Question: I am working on Jquery Modal where it is easily opening on href click
and shows the pop up window.
My is
'''
<!DOCTYPE html>
<head>
<meta charset="utf-8" />
<title>Reveal Demo</title>
<link rel="stylesheet" href="reveal.css">
<script type="text/javascript" src="http://code.jquery.com/jquery-1.6.min.js"></script>
<script type="text/javascript" src="jquery.reveal.js"></script>
<style type="text/css">
body { font-family: "HelveticaNeue","Helvetica-Neue", "Helvetica", "Arial", sans-serif; }
.big-link { display:block; margin-top: 100px; text-align: center; font-size: 70px; color: #06f; }
</style>
<script type="text/javascript">
$(document).ready(function() {
$('a[data-reveal-id]').live( 'click',function(e) {
e.preventDefault();
var modalLocation = $(this).attr('data-reveal-id');
$('#'+modalLocation).reveal($(this).data());
});
});
</script>
</head>
<body>
<a href="#" data-reveal-id="myModal">
Fade and Pop
</a>
<div id="myModal" class="reveal-modal">
<h1>Reveal Modal Goodness</h1>
<p>This is a default modal in all its glory, but any of the styles here can easily be changed in the CSS.</p>
<a class="close-reveal-modal">&#215;</a>
</div>
</body>
</html>
'''
> My is

As you see this pop window is opening on click of "Fade and Pop" link.
but i want to open this pop window on page load. I tried very much but
i dont get result. Where i am going wrong.
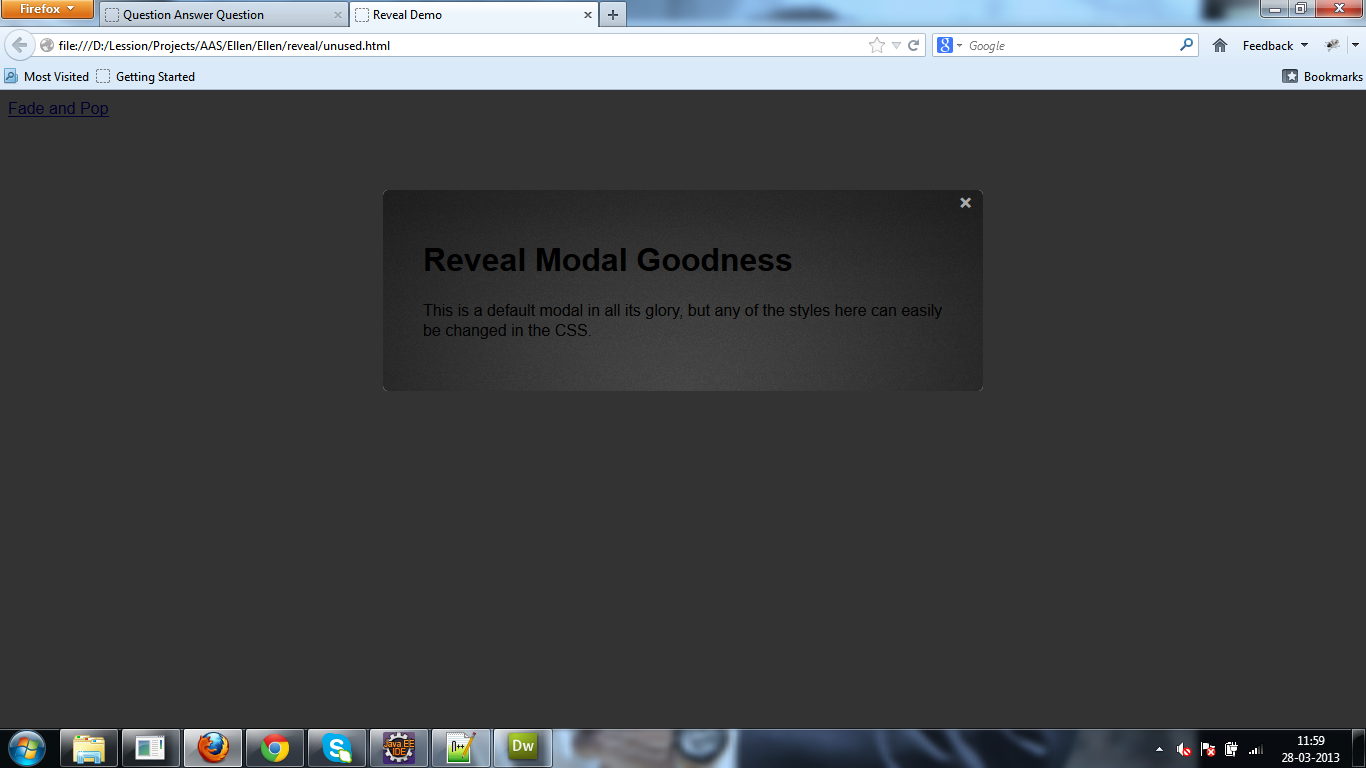
Answer: you are calling the reveal in 'a' click event , calling it inside the 'document.ready' should work..
try it in document.ready function
'''
$(document).ready(function() { //or $(window).load(function(){
$('#myModal').reveal($(this).data());
});
'''